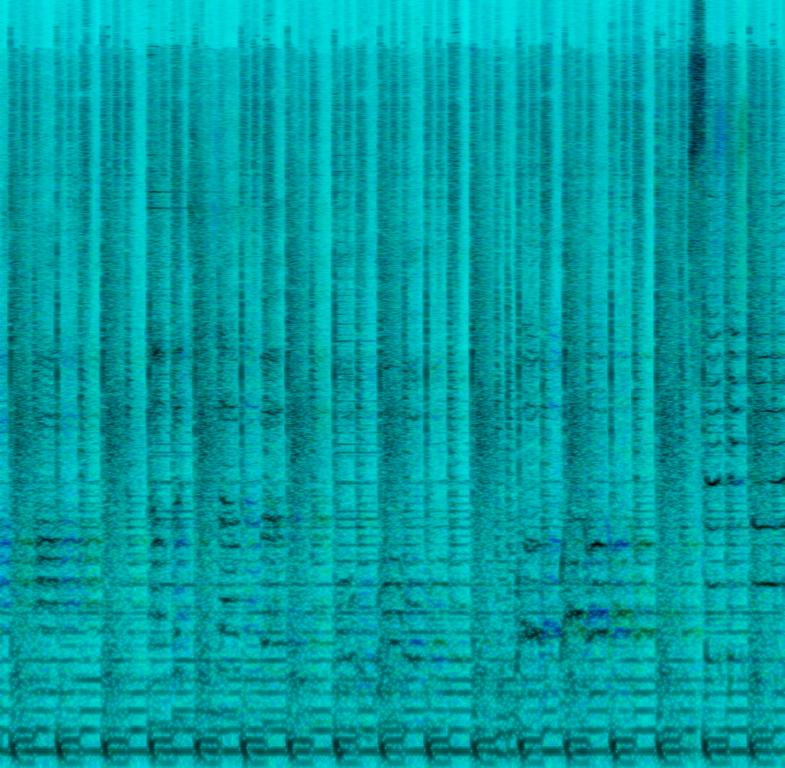
This song is an energetic dance pop. The tempo is medium fast with keyboard accompaniment, synthesiser articulation,infectious digital drumming and vocal backup supporting the male and female duet. The song is a youthful, upbeat, energetic, spirited, bouncy and pulsating Disco Pop.